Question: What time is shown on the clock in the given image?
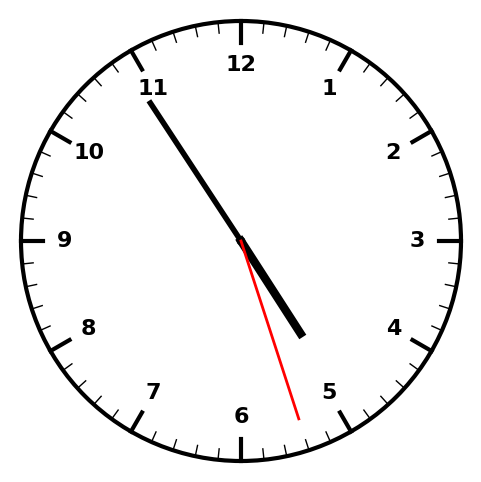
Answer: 04:54:27